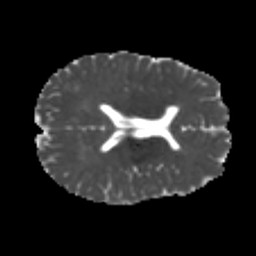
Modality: MD
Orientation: axial
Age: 21
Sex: male
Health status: healthy
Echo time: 0.074 s